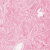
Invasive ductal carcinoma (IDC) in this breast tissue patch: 0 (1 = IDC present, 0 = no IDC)